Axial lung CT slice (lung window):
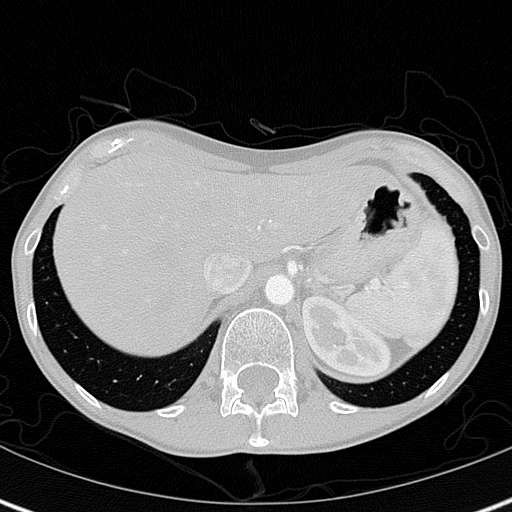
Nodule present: no